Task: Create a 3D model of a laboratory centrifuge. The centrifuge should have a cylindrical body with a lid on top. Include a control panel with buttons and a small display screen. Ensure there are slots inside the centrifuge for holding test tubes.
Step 73:
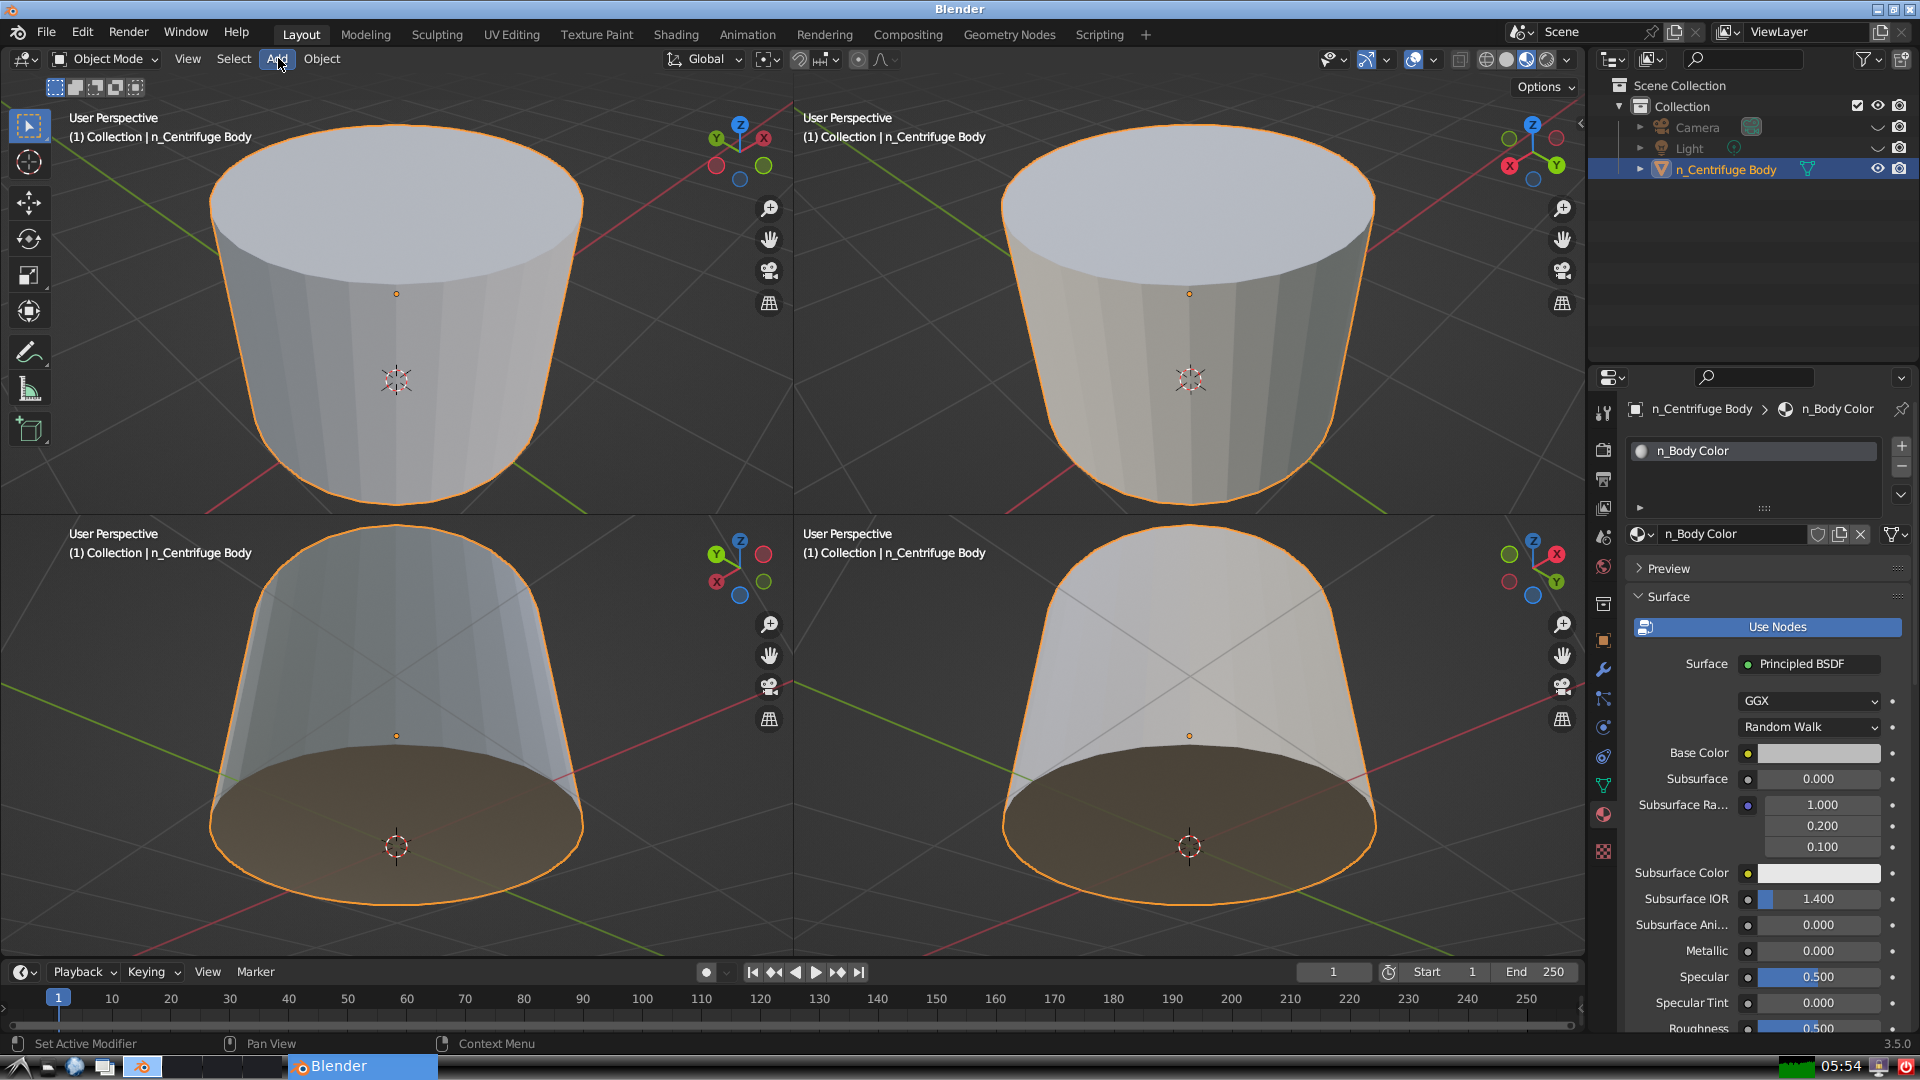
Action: click: no